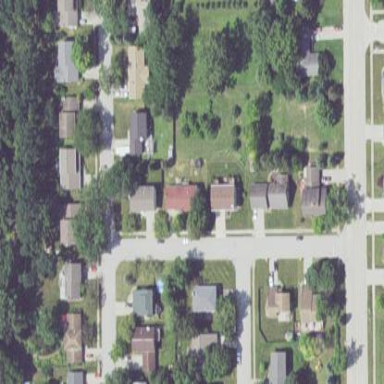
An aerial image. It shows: Residential area in neighborhood consisting of single-family homes.